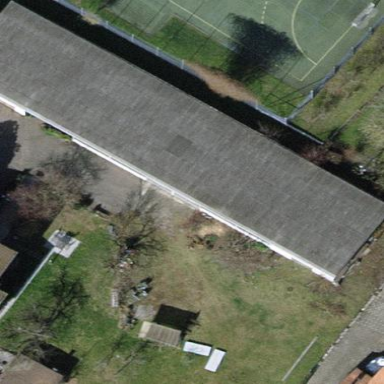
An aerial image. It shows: Group of garages.